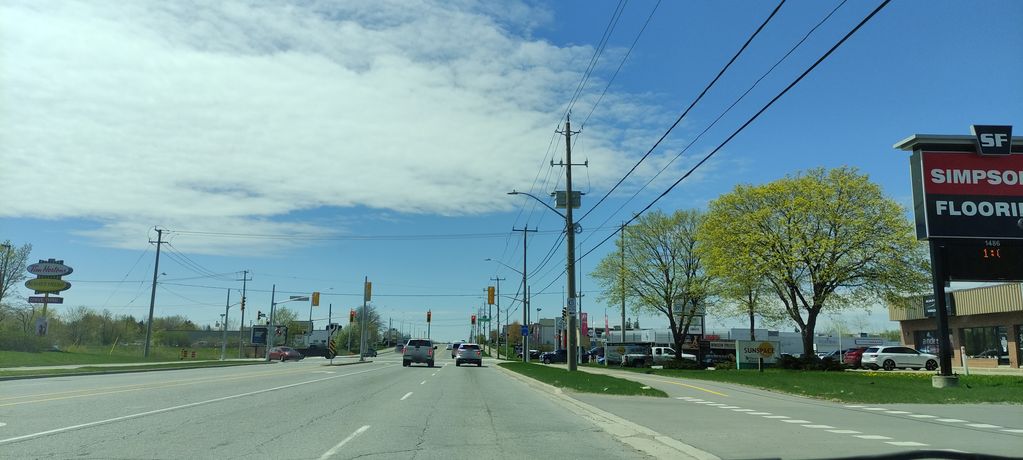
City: kitchener-waterloo